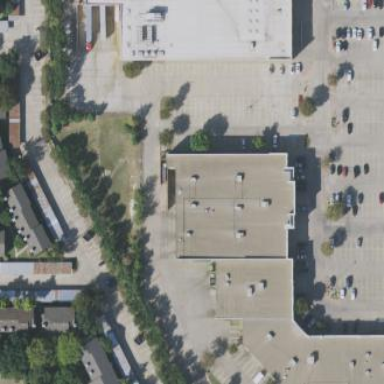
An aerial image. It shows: Retail building.